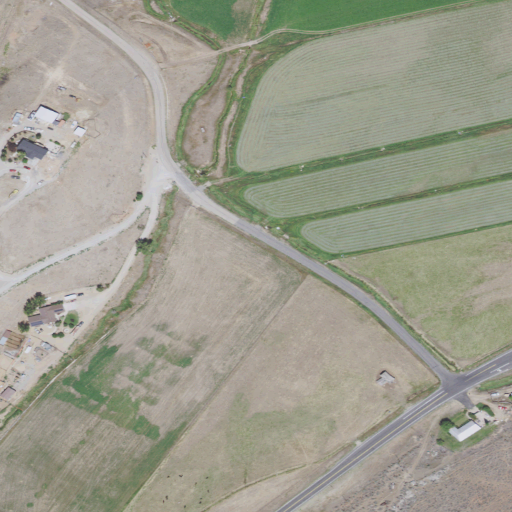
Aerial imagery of valley in Utah named Main Canyon containing cultivated crops, pasture, open development, shrub, low intensity development, and medium intensity development